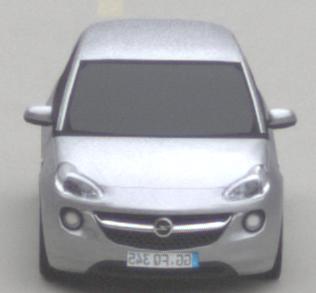
Make: Opel
Model: ADAM 1.2
Detailed model: ADAM
Model produced from: 2013/01
Model produced until: 2014/11
Doors: 3
Color: white
Road condition: dry road
Daytime: morning or afternoon
Contrast: low contrast